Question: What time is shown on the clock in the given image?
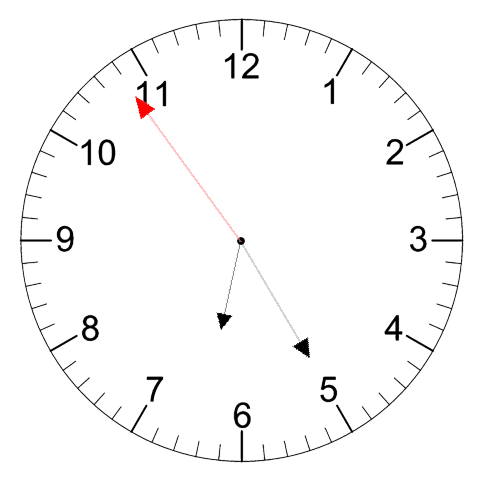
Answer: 06:24:54